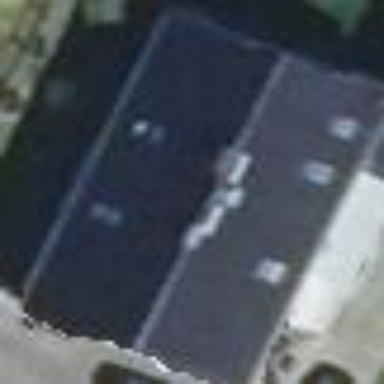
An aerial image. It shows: Traditional gabled house with black roof.